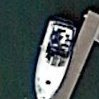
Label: Civil_yacht